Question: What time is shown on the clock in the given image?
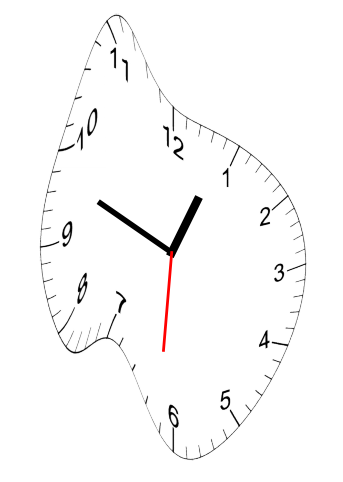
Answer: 12:48:31